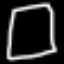
Label: square